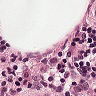
Metastatic tissue present: no